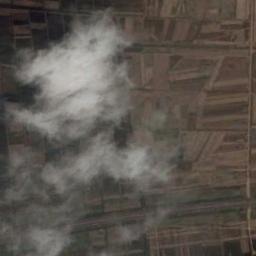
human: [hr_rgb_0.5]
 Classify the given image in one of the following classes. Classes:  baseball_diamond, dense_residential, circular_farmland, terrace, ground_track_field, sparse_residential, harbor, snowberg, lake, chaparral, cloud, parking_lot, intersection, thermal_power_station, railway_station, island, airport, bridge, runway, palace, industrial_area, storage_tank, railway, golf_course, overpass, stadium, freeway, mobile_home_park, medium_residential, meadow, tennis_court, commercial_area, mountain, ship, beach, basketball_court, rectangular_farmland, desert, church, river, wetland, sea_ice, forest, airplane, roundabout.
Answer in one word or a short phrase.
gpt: cloud